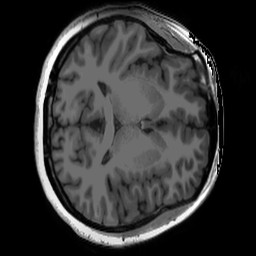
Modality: T1w
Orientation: axial
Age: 21
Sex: female